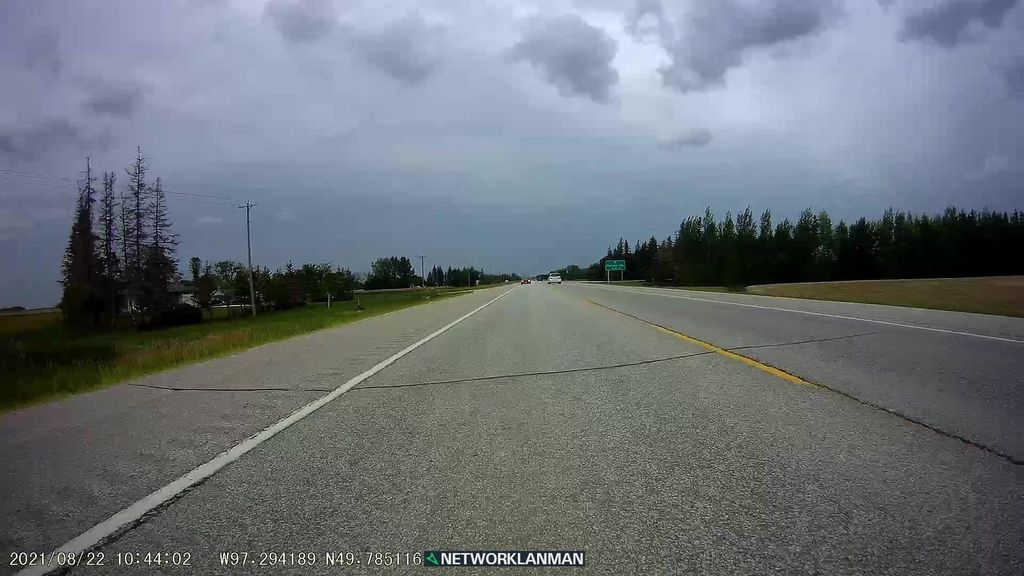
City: winnipeg